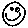
Label: smiley face